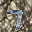
Label: 7